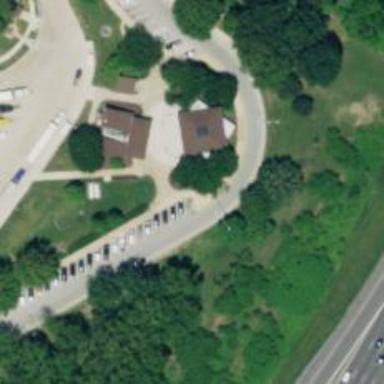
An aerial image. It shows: Rest area along the road.